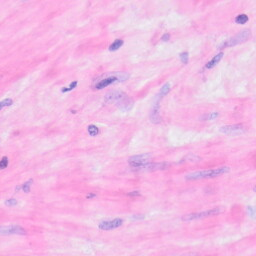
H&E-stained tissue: Kidney